Field crop: maize
Growth stage: 2
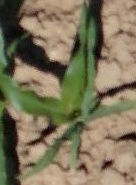
Species: maize